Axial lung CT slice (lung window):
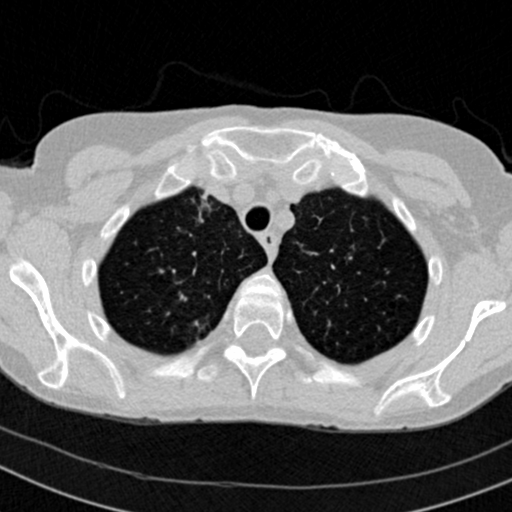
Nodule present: no